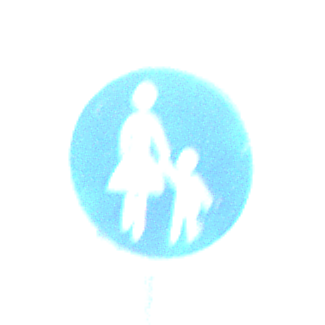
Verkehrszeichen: Gehweg
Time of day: Night
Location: Outdoor (Nature)
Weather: PartlyCloudy
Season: NotSpecified
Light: Natural